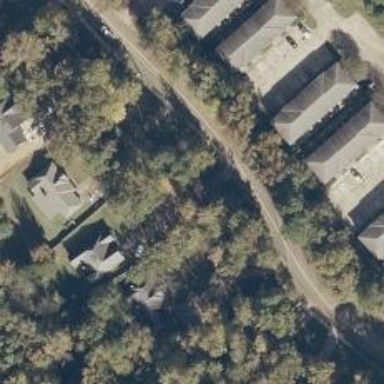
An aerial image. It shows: Driveway.